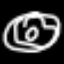
Label: donut